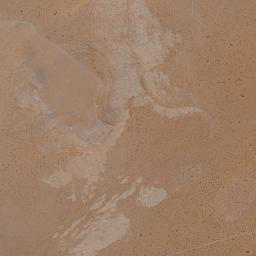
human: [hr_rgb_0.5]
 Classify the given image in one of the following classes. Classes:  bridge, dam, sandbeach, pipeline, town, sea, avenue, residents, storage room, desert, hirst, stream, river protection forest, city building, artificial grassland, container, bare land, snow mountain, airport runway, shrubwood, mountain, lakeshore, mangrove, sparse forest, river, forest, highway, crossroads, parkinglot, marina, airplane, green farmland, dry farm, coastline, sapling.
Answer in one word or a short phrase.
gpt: desert